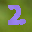
Label: 2